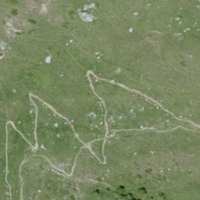
EUNIS habitat code: 26
Species observed at this site:
Neotinea ustulata